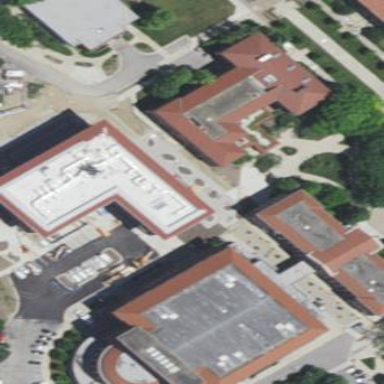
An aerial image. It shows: University building.